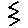
Label: zigzag